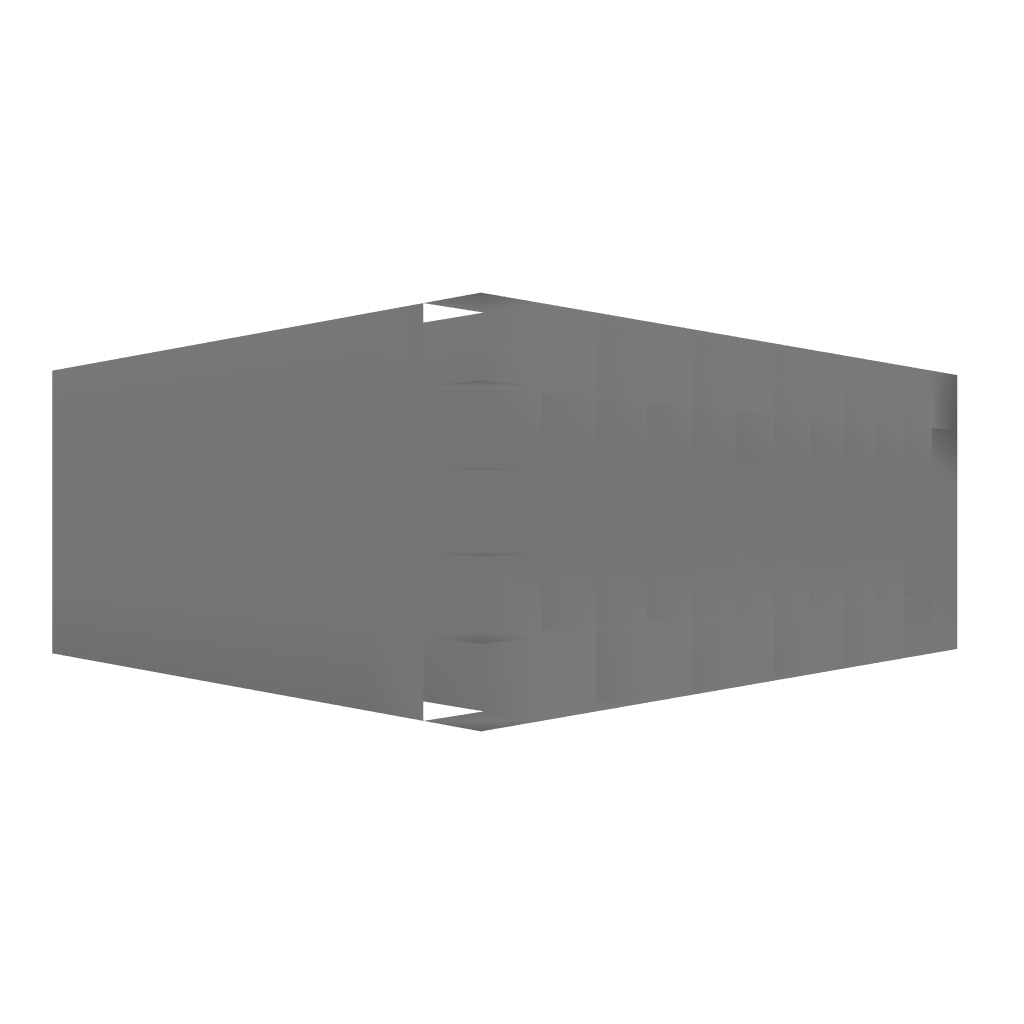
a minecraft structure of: Double 2 Ground Piston Door bad low quality